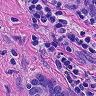
Metastatic tissue present: no